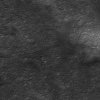
Atmospheric dust classification: not_dusty